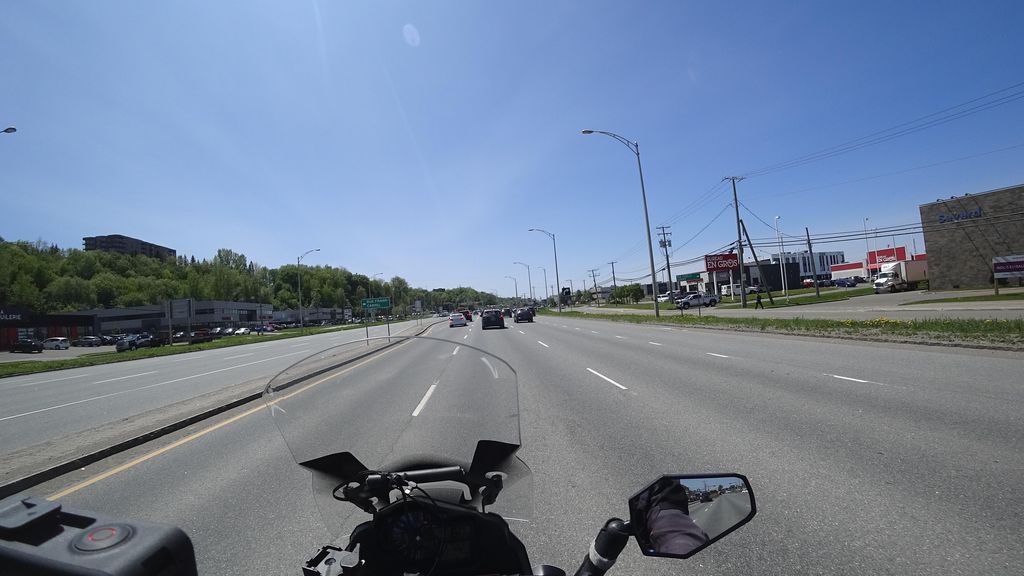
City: quebec_city